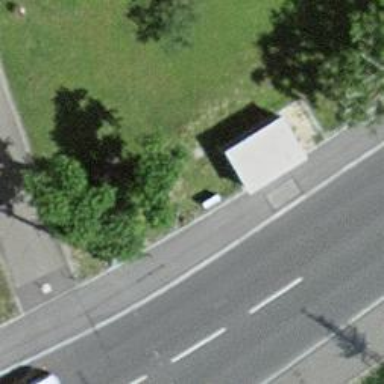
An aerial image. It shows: Bus stop with trolleybus platform for public transport.